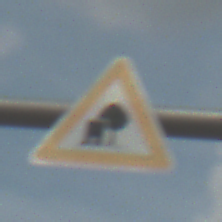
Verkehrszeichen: UnzureichendesLichtraumprofil
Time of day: Midday
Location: Outdoor (Suburban)
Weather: PartlyCloudy
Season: Summer
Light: Natural